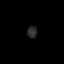
Tissue: lung
Cell type: Epithelial cells
Senescence score: 0.2064
Nuclear area (px): 116
Mean DAPI intensity: 42.578